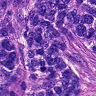
Metastatic tissue present: yes